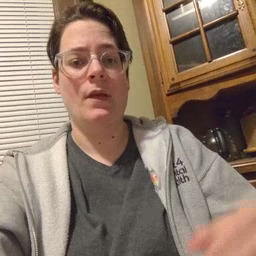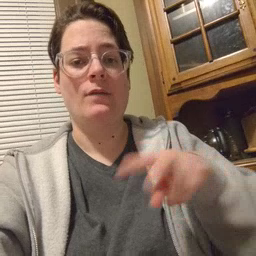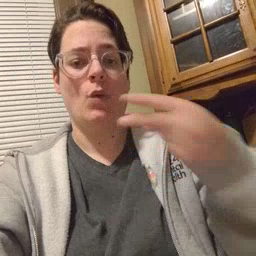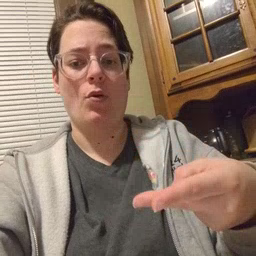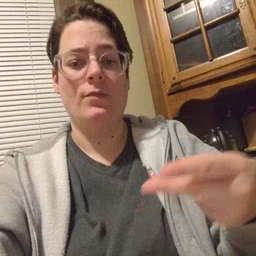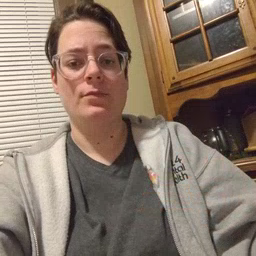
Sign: fall